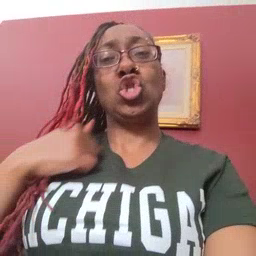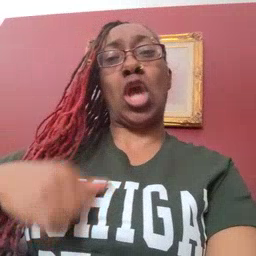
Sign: jacket